Field crop: maize
Growth stage: 2
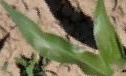
Species: maize